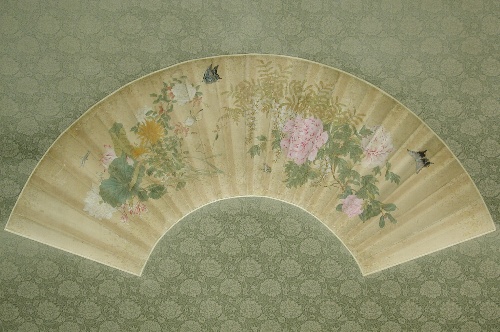
Artist: Katsushika Isai
Artist bio: Japanese, 1821–1880
Object type: Folding fan mounted as hanging scroll
Classification: Paintings
Medium: Folding fan remounted as a hanging scroll; ink and color on silk
Culture: Japan
Period: Edo period (1615–1868)
Dimensions: 7 3/4 x 27 in. (19.7 x 68.6 cm)
Department: Asian Art
Credit line: Gift of Rosemarie and Leighton Longhi, 2001
Accession year: 2001
Repository: Metropolitan Museum of Art, New York, NY
Tags: Butterflies|Flowers